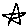
Label: star